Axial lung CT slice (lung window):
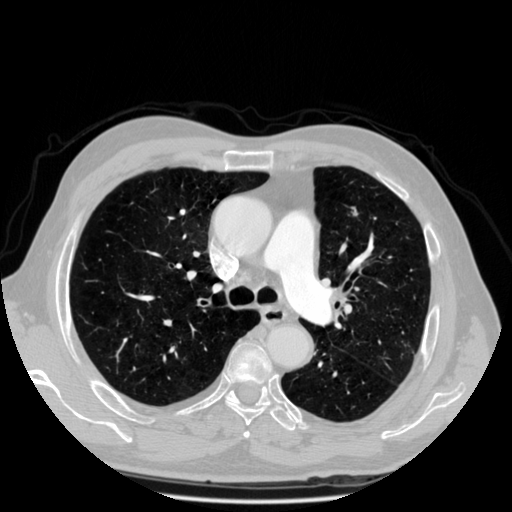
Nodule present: no